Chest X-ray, PA view. Patient: 36 years old, sex M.
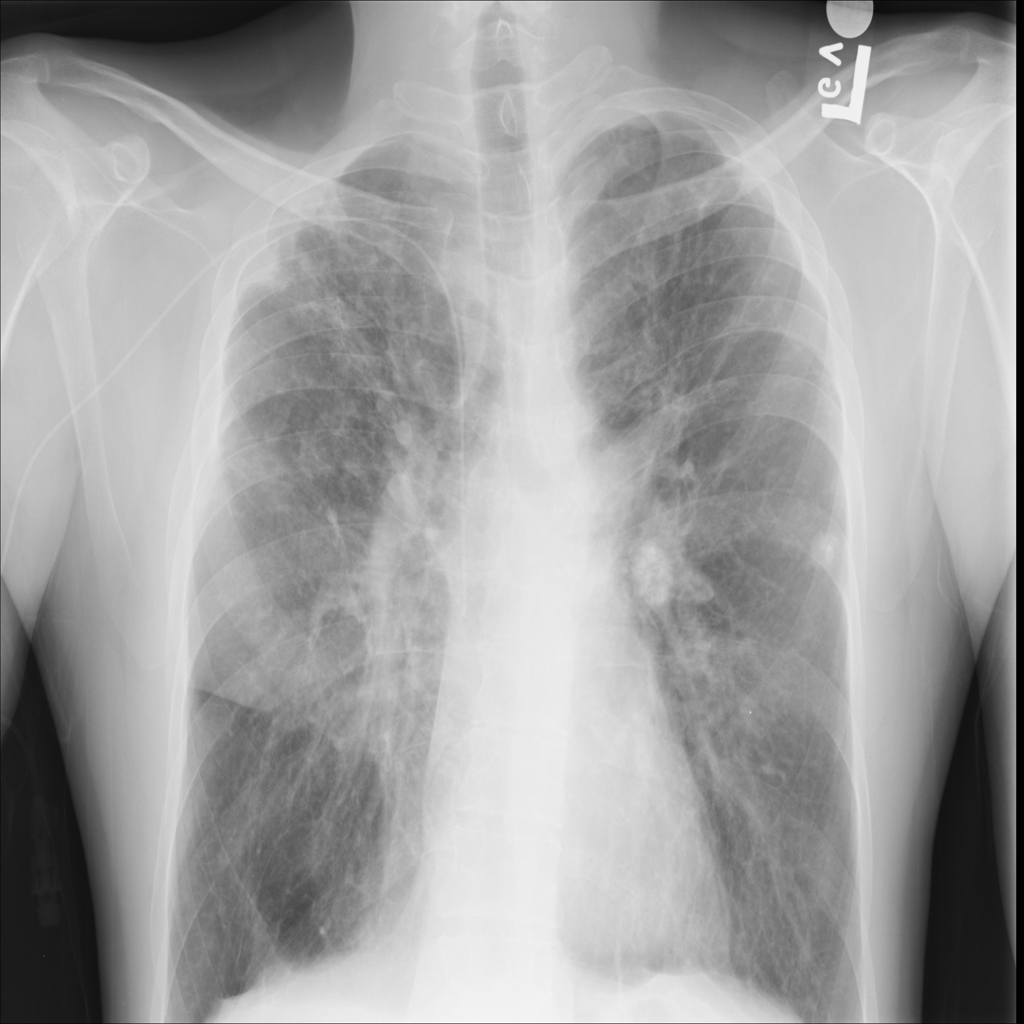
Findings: No Finding